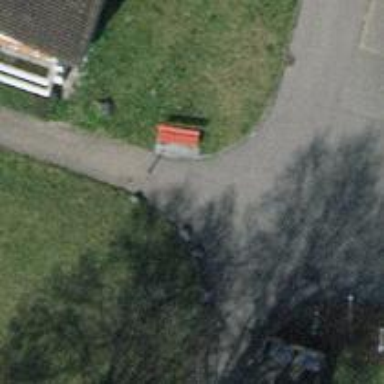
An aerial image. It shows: Footway made of paving stones.